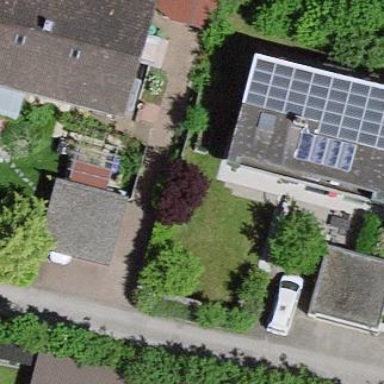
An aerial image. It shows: Detached building.